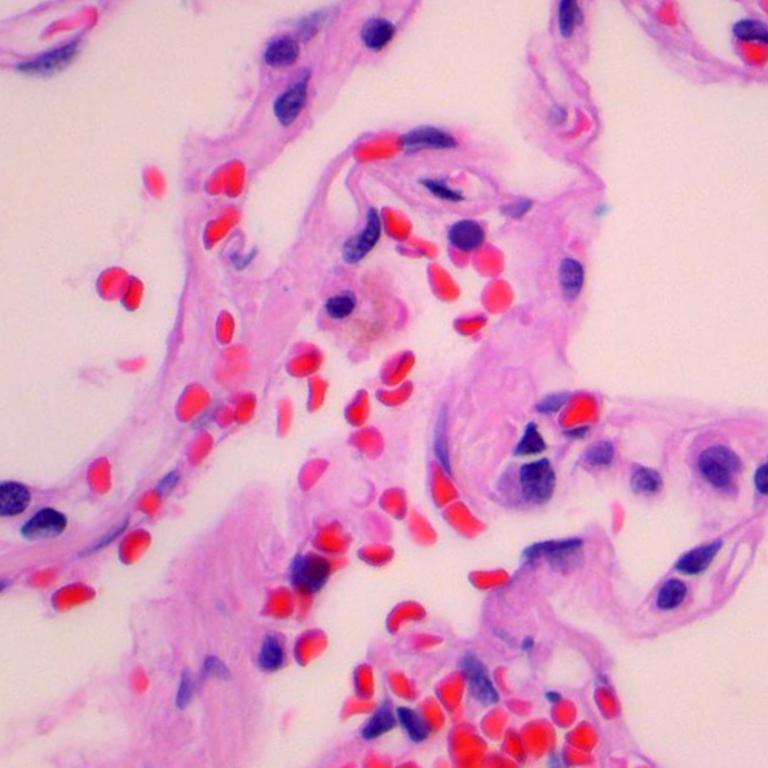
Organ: lung
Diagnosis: benign